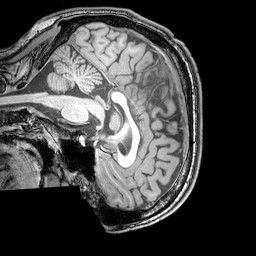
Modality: T1w
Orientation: sagittal
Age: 25
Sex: male
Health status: healthy
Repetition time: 0.081 s
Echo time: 0.037 s